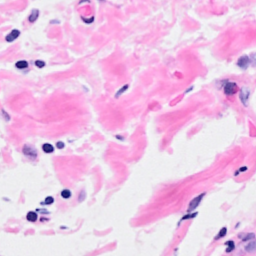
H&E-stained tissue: Breast